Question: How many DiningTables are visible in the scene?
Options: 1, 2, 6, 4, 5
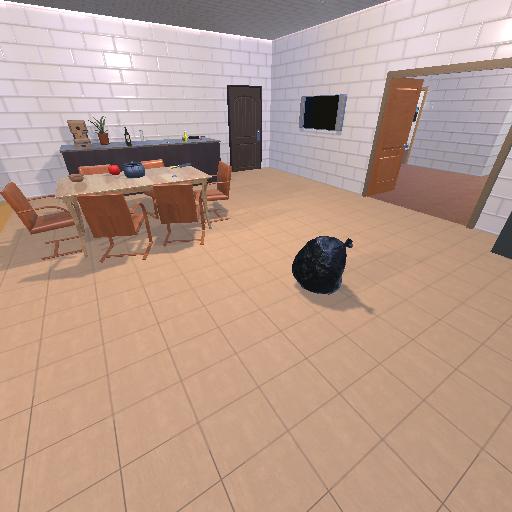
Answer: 1